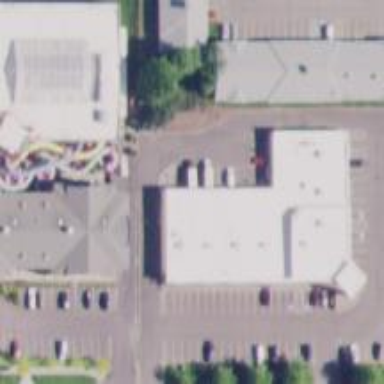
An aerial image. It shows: Fitness centre on leisure land.